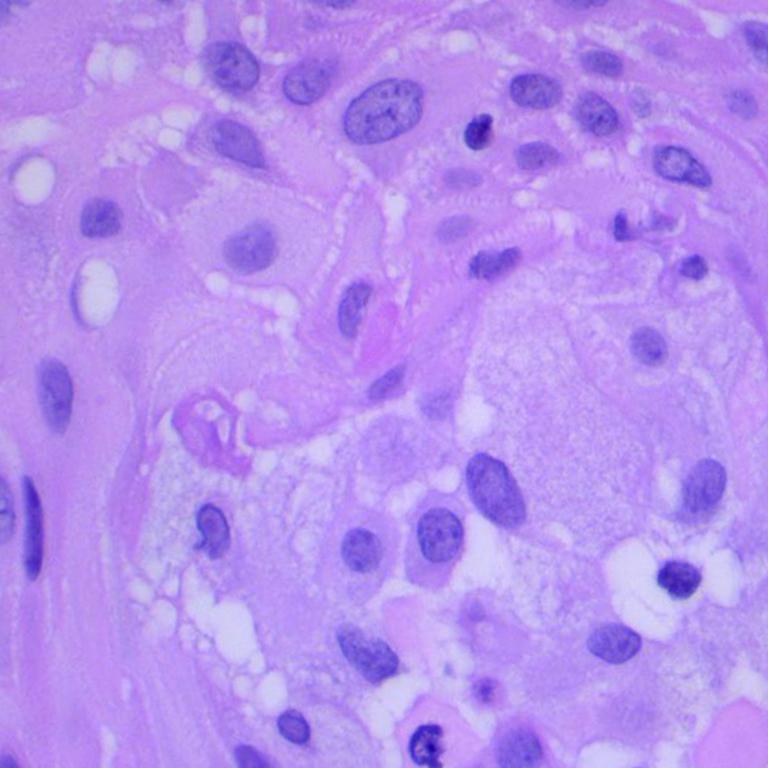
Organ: lung
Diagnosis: squamous carcinomas